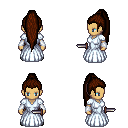
a pixel art fantasy rpg character, female body template, human, tanned skin, underdress, robe skirt, brown extra-long topknot hairstyle, white cloth bracers, black shoes, dagger, four views (front, back, left, right), 2x2 character sprite sheet, small pixel art, hard edges, no anti-aliasing